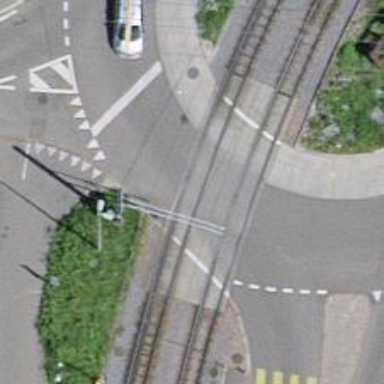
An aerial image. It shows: Level crossing along the railway.